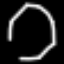
Label: octagon